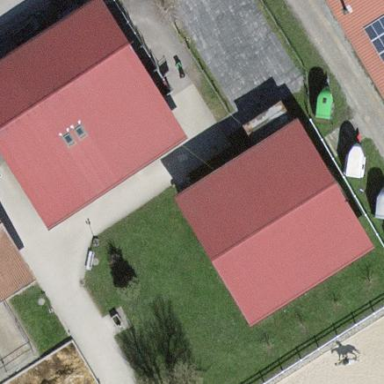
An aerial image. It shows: Gabled roof on farm auxiliary building.